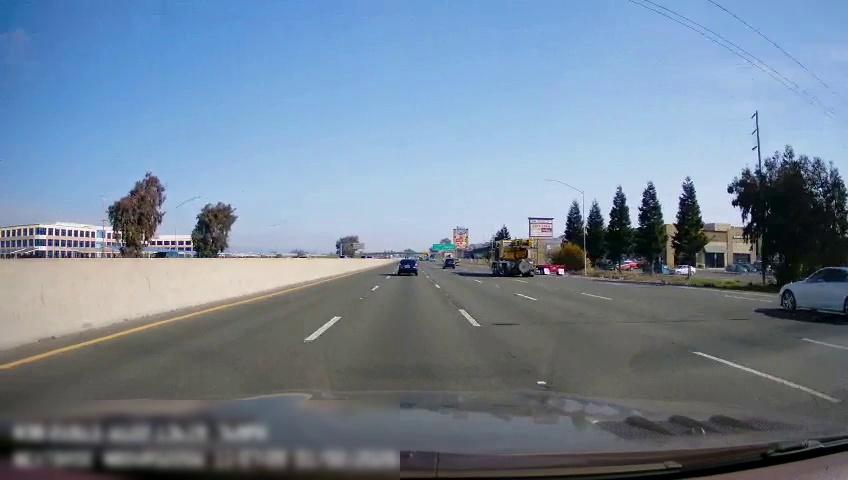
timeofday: Day
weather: Sunny
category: Drivable Space
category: Vehicles | Car
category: Vehicles | Other LV
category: Vehicles | Other LV
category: Vehicles | SUV
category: Vehicles | Car
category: Vehicles | Other LV
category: Lanes | Current Lane
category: Lanes | Alternate Lane
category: Lanes | Current Lane
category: Lanes | Alternate Lane
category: Lanes | Alternate Lane
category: Lanes | Alternate Lane
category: Lanes | Alternate Lane
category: Traffic | Signs
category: Traffic | Signs